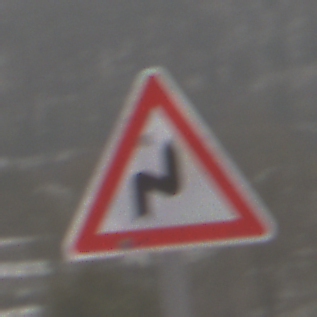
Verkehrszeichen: DoppelkurveRechts
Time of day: Midday
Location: Outdoor (Nature)
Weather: Overcast
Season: Winter
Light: Natural